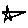
Label: star